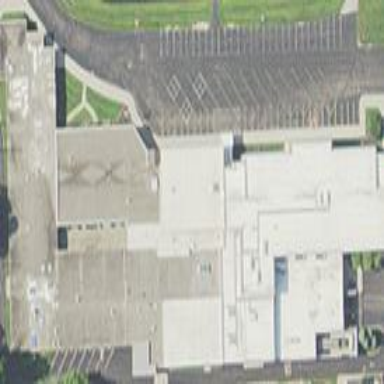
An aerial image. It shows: School building.